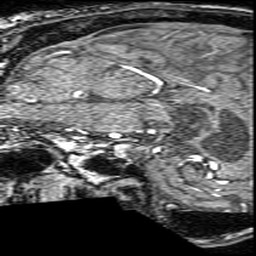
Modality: angio
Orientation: sagittal
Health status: ill
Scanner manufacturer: philips
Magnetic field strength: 3 T
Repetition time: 0.01852 s
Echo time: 0.003433 s